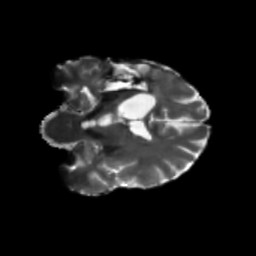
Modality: T2w
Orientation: coronal
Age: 42
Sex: male
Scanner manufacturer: siemens
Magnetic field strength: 3 T
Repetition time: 5.47 s
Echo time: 0.0854 s